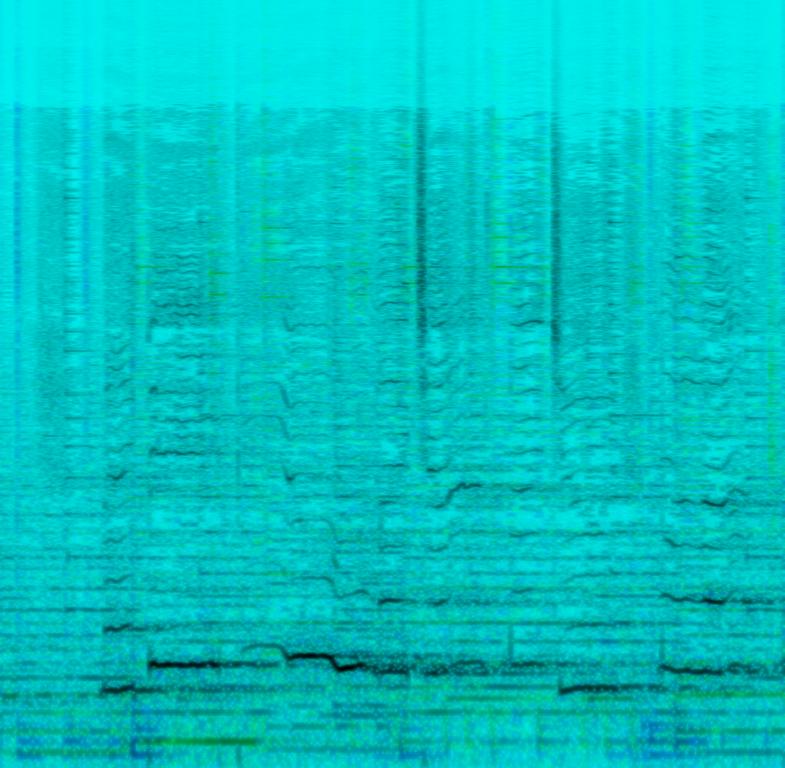
The music features a female voice singing with a reverb effect and out of tune. An acoustic guitar accompanies the singer with chords and arpeggios. In the background a synth sound that resembles an instrument with strings plays arpeggios.